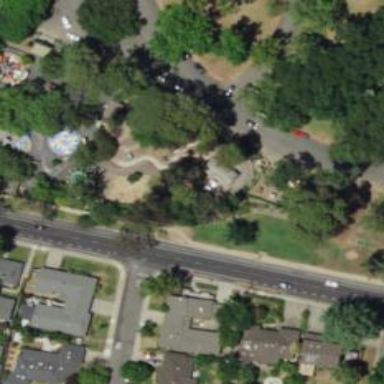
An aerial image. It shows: Miniature railway.